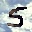
Label: 5